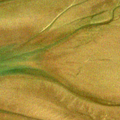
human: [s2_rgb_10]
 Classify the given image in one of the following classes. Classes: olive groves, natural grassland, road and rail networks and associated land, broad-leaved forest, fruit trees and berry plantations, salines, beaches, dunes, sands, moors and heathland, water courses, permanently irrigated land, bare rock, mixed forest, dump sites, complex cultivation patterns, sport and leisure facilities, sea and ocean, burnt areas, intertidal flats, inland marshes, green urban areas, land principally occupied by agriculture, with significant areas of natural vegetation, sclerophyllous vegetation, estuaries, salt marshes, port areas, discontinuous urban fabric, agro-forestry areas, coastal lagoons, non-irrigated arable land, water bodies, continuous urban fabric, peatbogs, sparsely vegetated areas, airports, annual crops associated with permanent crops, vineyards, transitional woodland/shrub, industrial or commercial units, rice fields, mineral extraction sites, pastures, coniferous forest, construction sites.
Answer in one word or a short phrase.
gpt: estuaries